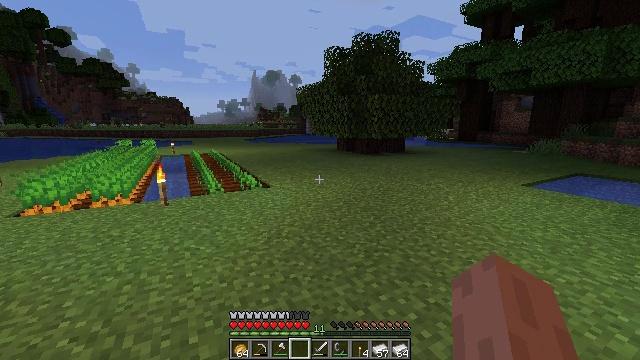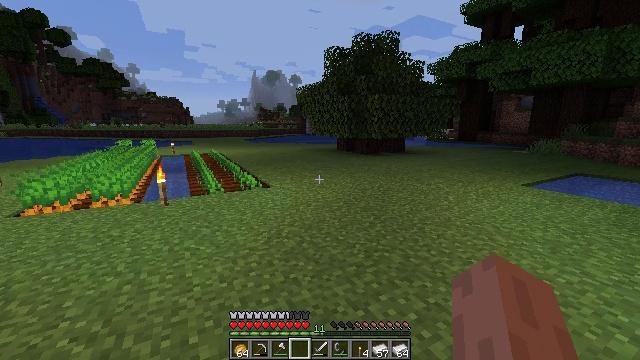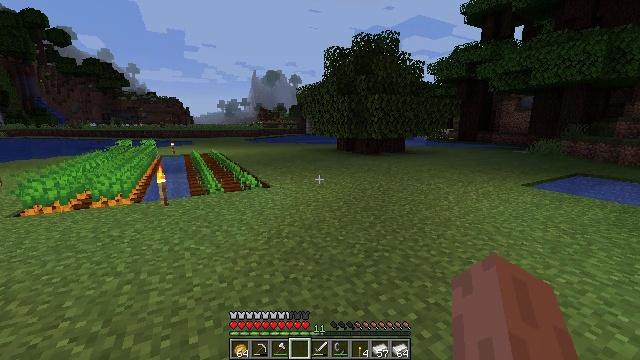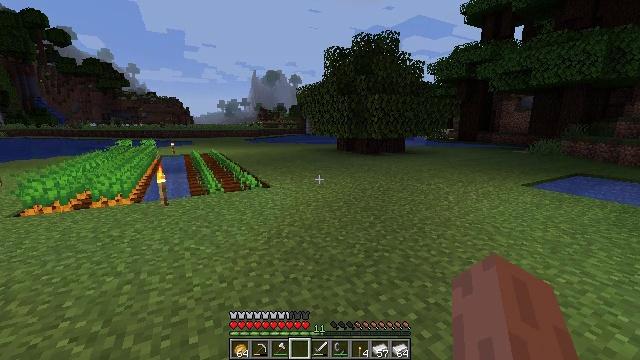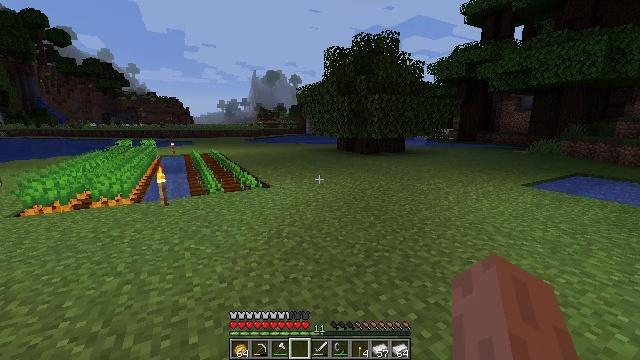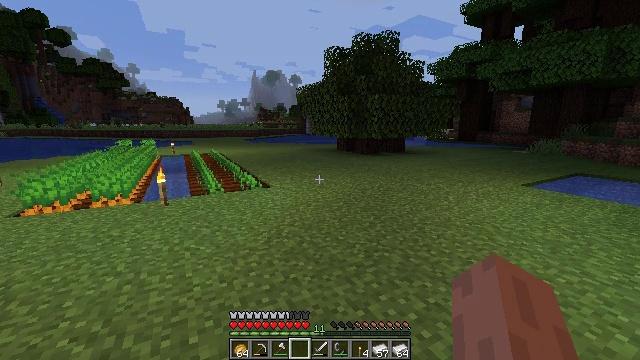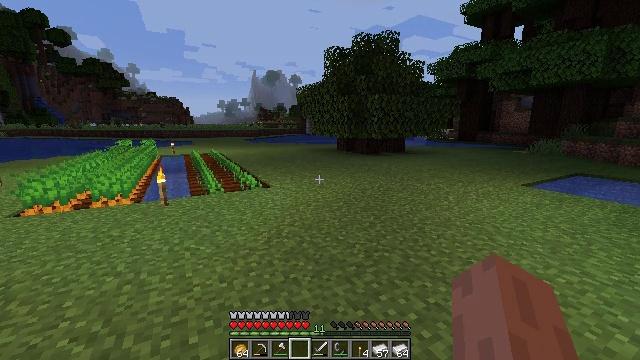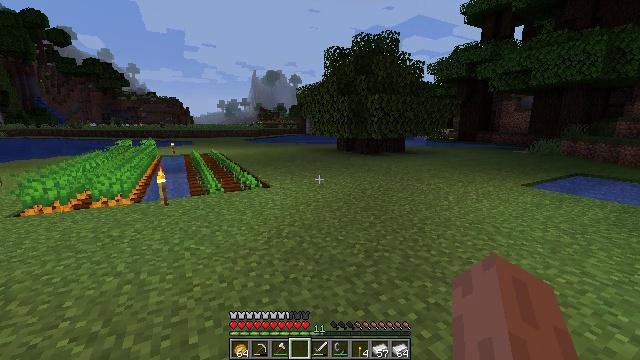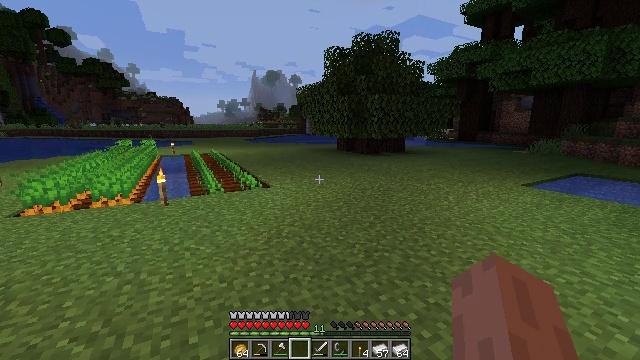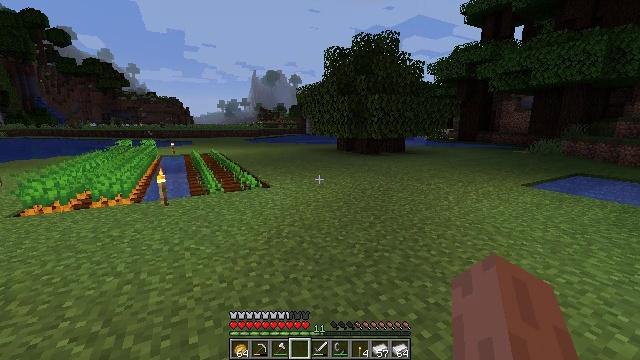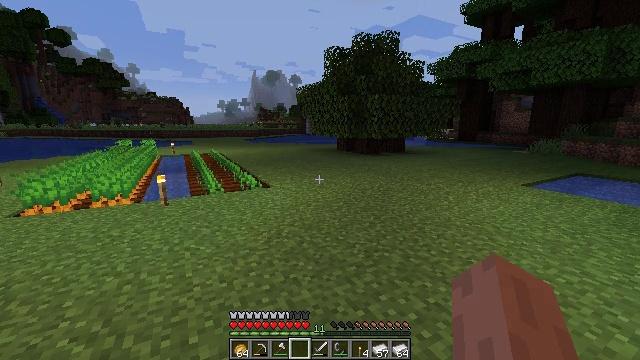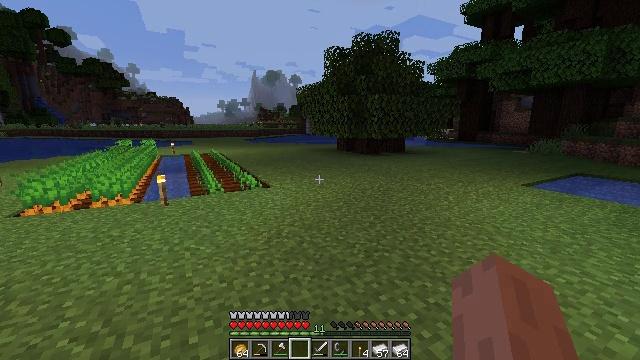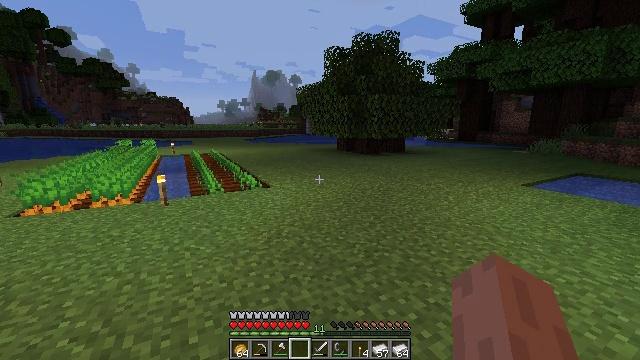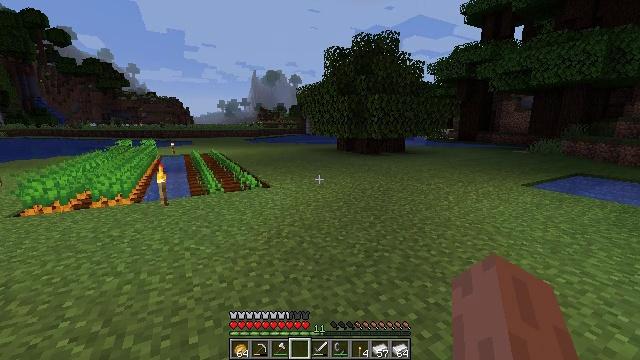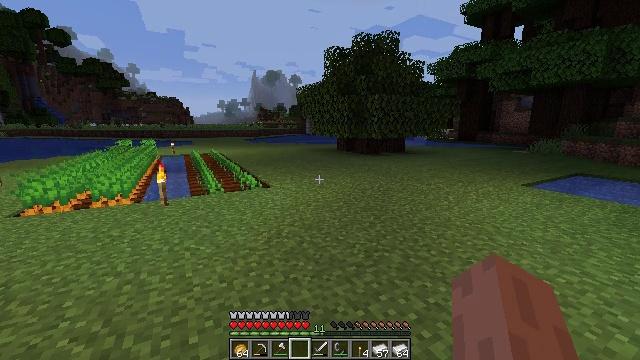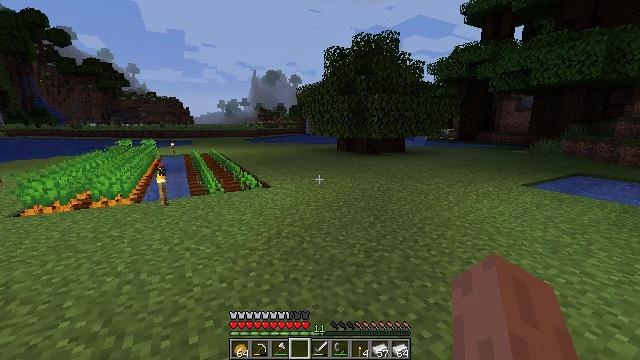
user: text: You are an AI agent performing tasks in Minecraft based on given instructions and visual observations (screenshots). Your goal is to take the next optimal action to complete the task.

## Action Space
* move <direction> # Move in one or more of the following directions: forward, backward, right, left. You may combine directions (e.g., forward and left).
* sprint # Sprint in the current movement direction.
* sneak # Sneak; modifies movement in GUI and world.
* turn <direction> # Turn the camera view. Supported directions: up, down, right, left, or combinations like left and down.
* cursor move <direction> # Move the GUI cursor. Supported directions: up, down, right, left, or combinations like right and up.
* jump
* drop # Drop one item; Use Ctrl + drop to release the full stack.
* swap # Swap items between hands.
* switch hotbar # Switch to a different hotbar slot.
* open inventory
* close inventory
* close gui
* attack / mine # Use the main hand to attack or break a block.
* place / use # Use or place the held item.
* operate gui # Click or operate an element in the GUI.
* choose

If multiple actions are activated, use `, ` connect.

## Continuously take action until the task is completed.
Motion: motion action
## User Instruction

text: Collect dirt by holding left button.
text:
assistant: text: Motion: no_op
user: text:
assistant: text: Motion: no_op
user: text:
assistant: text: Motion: no_op
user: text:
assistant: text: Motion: no_op
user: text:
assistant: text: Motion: no_op
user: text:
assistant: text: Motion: no_op
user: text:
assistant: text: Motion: no_op
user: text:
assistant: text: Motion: no_op
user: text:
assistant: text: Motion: no_op
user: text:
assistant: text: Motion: no_op
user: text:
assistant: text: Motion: no_op
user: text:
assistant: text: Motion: no_op
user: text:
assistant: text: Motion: no_op
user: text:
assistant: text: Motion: no_op
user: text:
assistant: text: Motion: no_op
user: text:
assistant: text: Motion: no_op
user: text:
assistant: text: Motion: no_op
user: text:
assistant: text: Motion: no_op
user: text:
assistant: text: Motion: no_op
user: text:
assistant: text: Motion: no_op
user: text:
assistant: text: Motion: no_op
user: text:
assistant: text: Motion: no_op
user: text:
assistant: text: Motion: no_op
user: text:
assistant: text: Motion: no_op
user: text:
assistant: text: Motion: no_op
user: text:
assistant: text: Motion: no_op
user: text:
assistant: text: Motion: no_op
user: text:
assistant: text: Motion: no_op
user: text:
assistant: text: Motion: no_op
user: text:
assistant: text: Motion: no_op